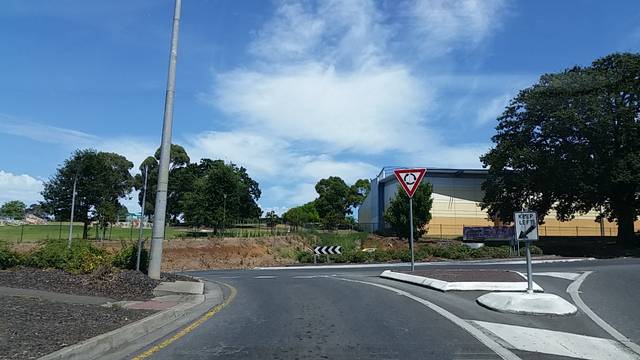
Region: Australia
Coordinates: -35.069, 138.858